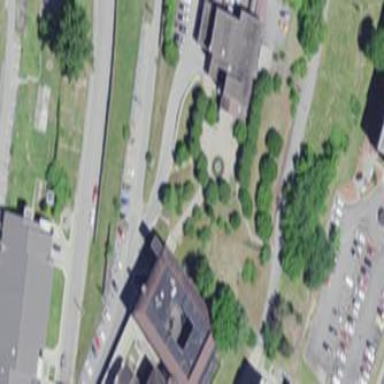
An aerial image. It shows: University building.